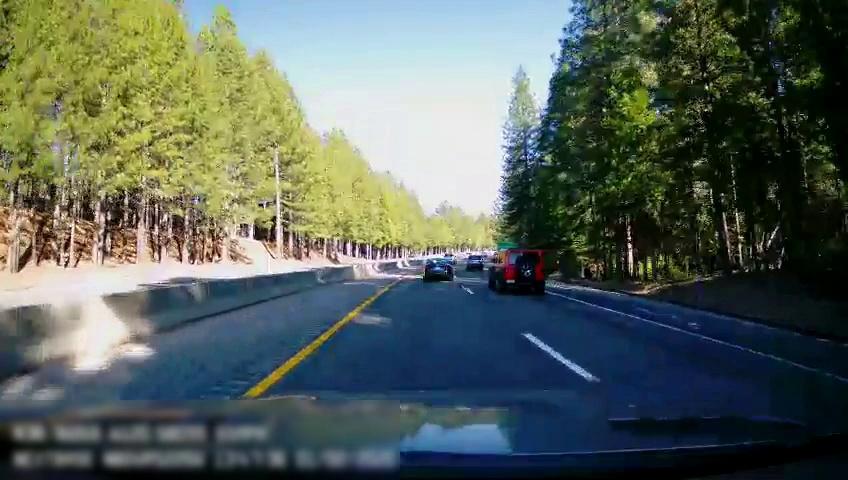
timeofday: Day
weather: Sunny
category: Drivable Space
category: Drivable Space
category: Vehicles | SUV
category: Vehicles | SUV
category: Vehicles | Car
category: Vehicles | Car
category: Lanes | Current Lane
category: Lanes | Current Lane
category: Lanes | Alternate Lane
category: Traffic | Signs